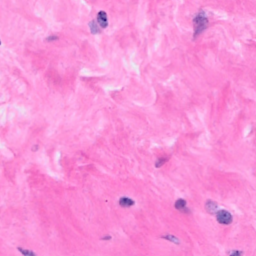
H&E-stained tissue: Breast